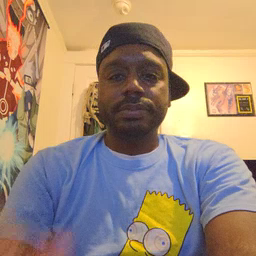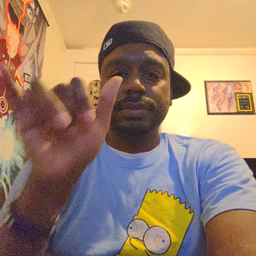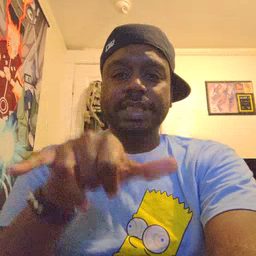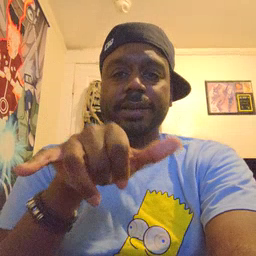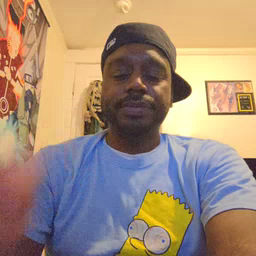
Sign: stay